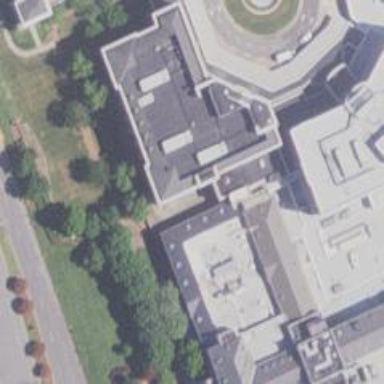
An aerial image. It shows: Hospital building.